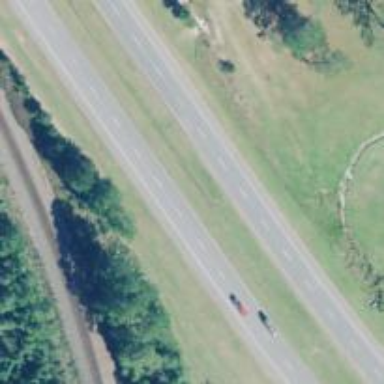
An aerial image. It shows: Trunk highway with expressway features.